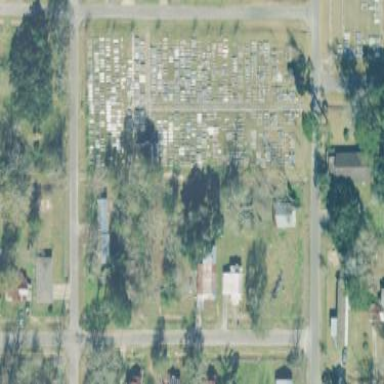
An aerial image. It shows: Cemetery.